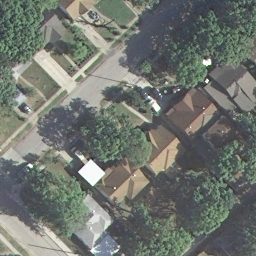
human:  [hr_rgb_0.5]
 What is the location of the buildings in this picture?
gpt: lower right